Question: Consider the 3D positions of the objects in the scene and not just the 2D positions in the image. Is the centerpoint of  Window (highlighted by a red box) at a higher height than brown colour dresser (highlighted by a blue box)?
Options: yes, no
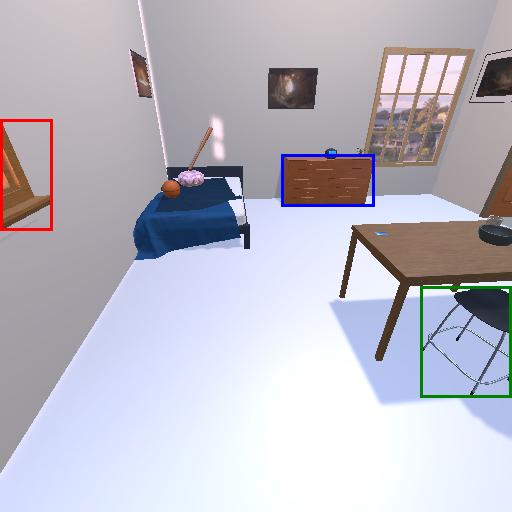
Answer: yes